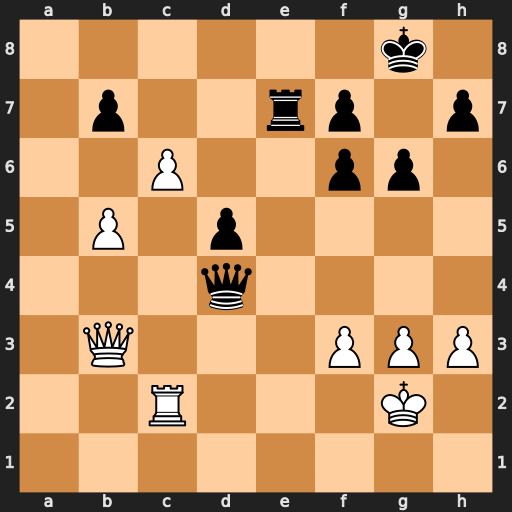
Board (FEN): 6k1/1p2rp1p/2P2pp1/1P1p4/3q4/1Q3PPP/2R3K1/8
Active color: w
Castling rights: -
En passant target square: -
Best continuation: c7 Rxc7 Rxc7 Qd2+ Kf1